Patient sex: F
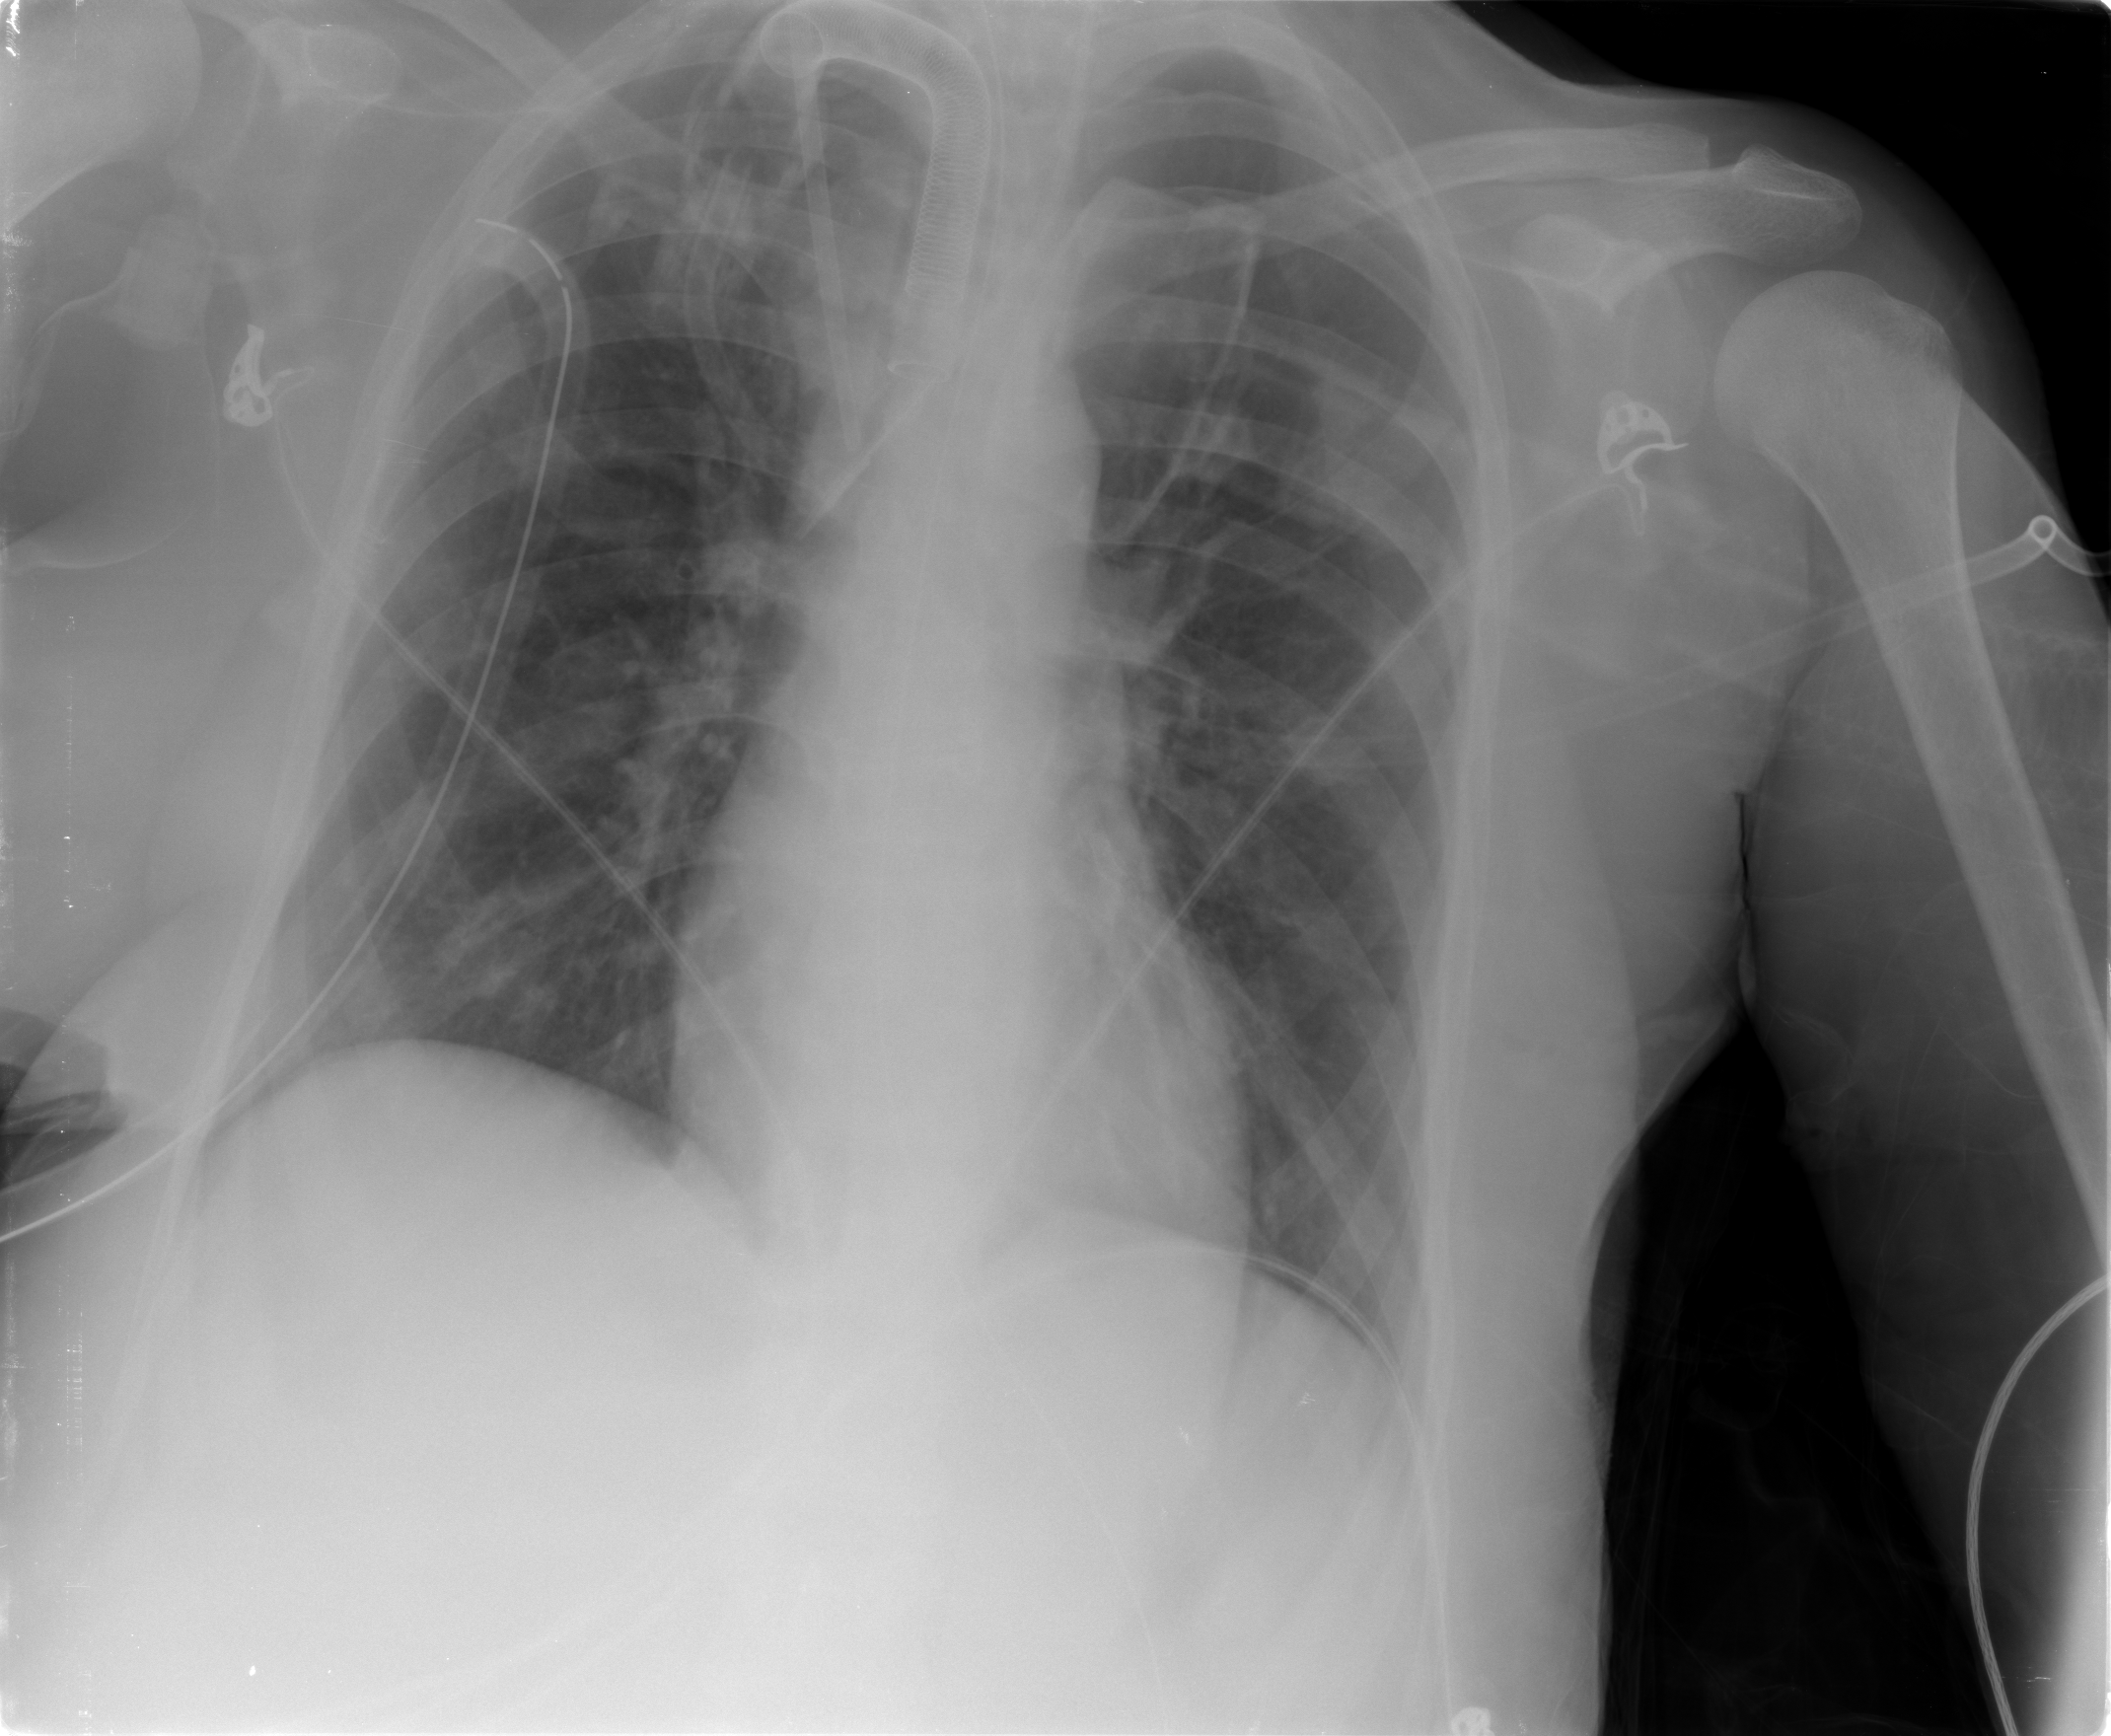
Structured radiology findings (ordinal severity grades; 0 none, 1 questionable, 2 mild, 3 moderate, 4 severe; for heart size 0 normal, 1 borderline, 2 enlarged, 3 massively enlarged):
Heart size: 0
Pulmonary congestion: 0
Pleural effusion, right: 1
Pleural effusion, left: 1
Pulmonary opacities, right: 0
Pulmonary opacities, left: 0
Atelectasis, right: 2
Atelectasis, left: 1